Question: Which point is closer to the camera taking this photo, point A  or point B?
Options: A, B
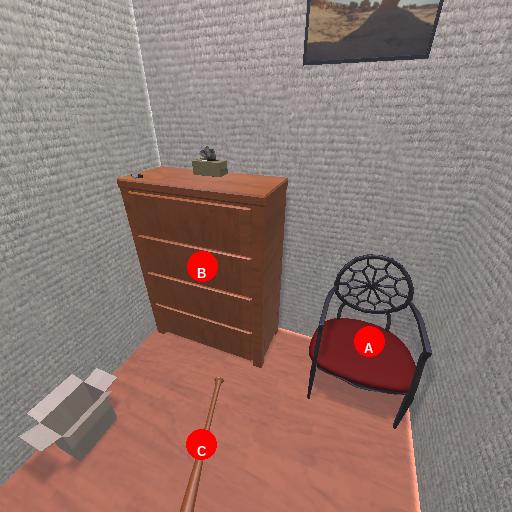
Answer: A